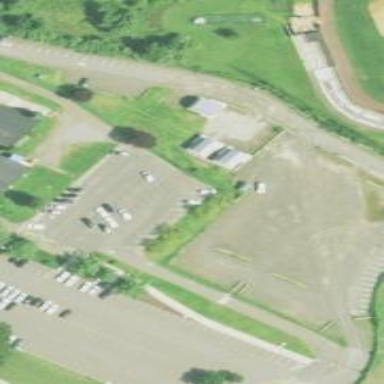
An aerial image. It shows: Parking area with surface.